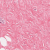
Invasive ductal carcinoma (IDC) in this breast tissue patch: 0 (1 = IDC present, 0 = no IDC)